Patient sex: M
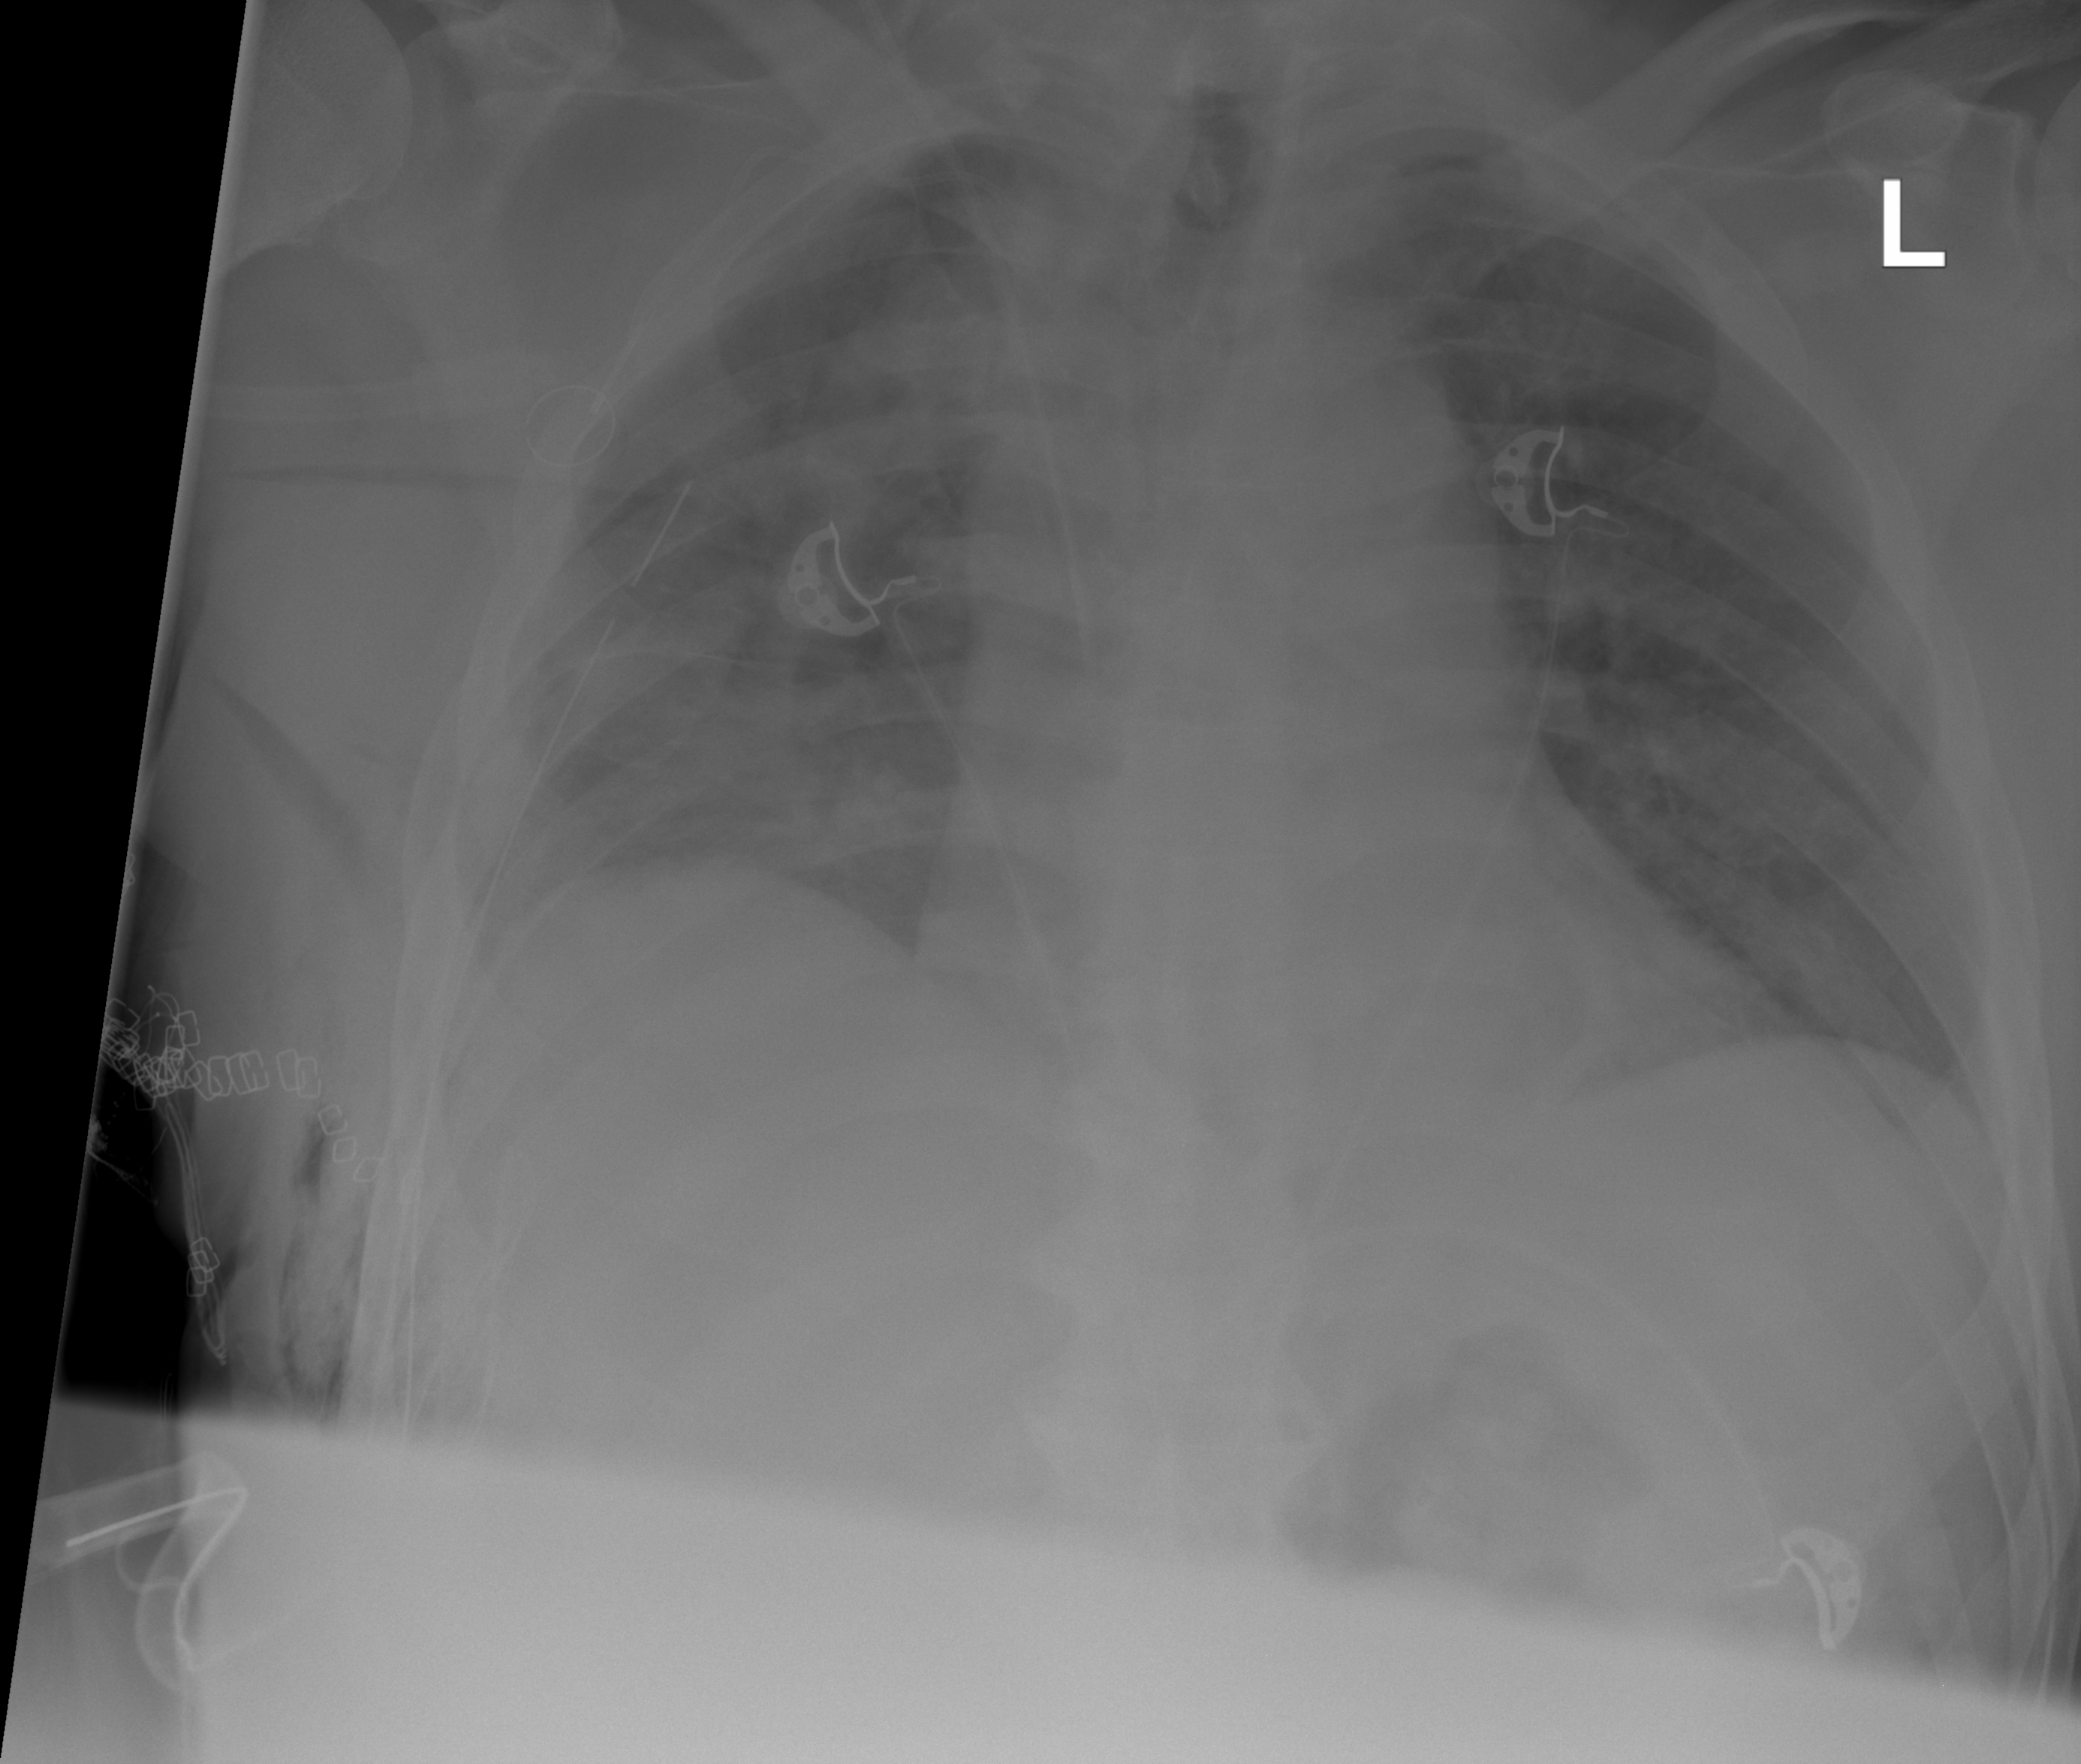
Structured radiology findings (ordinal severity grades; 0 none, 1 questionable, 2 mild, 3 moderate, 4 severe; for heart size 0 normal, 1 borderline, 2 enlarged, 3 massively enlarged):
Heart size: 1
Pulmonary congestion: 0
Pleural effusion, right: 2
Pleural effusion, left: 0
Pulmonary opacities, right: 0
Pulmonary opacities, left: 0
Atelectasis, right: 3
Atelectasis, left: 2